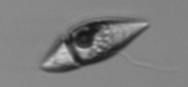
Label: Amphidinium